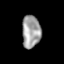
Tissue: skin
Cell type: Epithelial cells
Senescence score: 0.2785
Nuclear area (px): 592
Mean DAPI intensity: 160.873